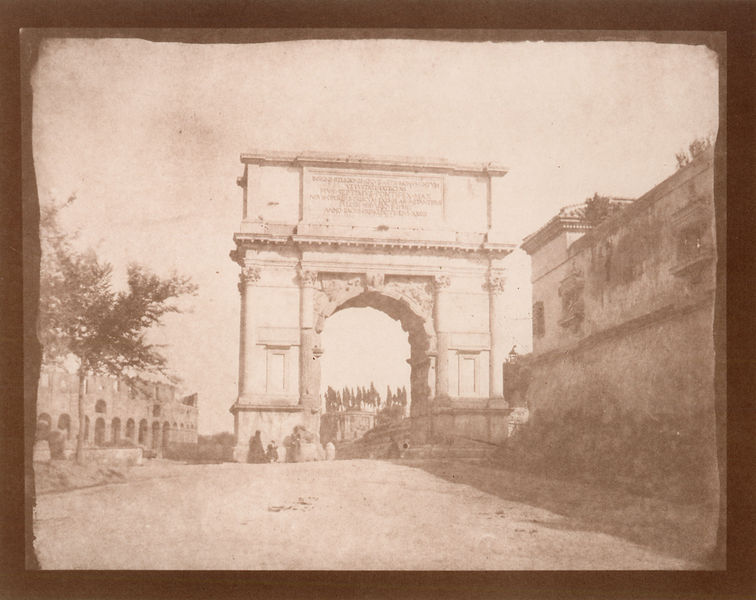
Titel: Obelisk des Augustus, Rom
Künstler: Calvert R. Jones
Schlagwörter: baum, himmel, schatten, weiß, wolken, bäume, menschen, stadt, braun, fenster, frankreich, licht, paris, schwarz, strasse, säule, säulen, zeichnung, dach, gebäude, haus, rasen, weg, alt, architektur, blass, rahmen, stein, bild, häuser, familie, schrift, bogen, fassade, italien, vergilbt, platz, sepia, inschrift, tor, arena, foto, fotografie, bögen, ruine, antike, orient, palast, torbogen, denkmal, schwarzweiss, ruinen, arkaden, rom, kapitell, portal, römer, villa, stadtmauer, pinien, römisch, siegestor, triumpfbogen, triumphbogen, bauwerk, durchfahrt, atrium, latein, palladio, arc, amphitheater, triumpf, kollosseum, arc de triomphe, colosseum, menchen, sepuia, altbäume